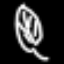
Label: leaf